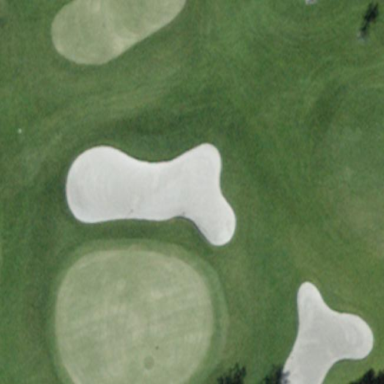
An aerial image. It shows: Golf bunker filled with sandy terrain.